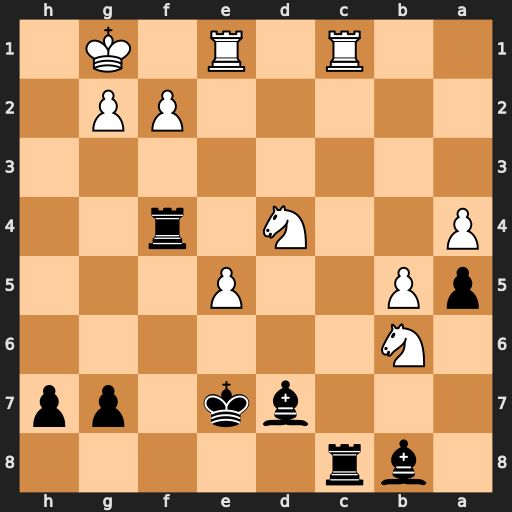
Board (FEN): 1br5/3bk1pp/1N6/pP2P3/P2N1r2/8/5PP1/2R1R1K1
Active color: b
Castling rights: -
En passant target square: -
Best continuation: Rxc1 Rxc1 Rxd4